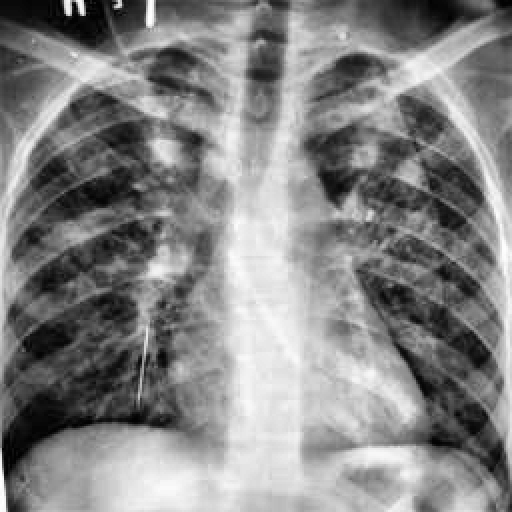
Finding: TUBERCULOSIS